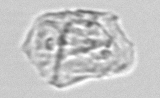
Label: detritus_transparent